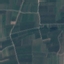
Land use / land cover: PermanentCrop